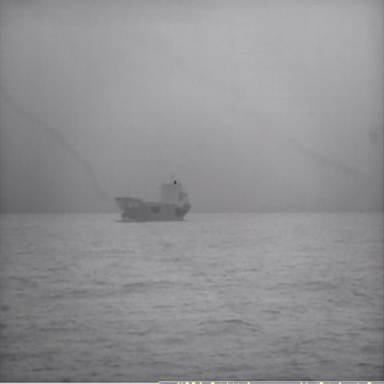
There is a liner in the infrared image.